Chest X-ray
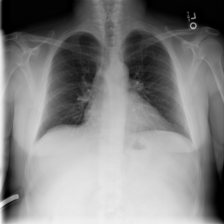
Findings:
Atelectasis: negative
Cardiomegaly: negative
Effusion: negative
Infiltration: negative
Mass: negative
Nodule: negative
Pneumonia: negative
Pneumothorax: negative
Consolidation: negative
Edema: negative
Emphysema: negative
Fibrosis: negative
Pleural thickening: negative
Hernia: negative